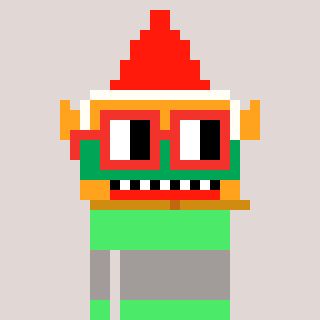
a pixel art character with square red glasses, a gnome-shaped head and a teal-colored body on a warm background